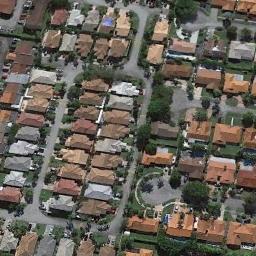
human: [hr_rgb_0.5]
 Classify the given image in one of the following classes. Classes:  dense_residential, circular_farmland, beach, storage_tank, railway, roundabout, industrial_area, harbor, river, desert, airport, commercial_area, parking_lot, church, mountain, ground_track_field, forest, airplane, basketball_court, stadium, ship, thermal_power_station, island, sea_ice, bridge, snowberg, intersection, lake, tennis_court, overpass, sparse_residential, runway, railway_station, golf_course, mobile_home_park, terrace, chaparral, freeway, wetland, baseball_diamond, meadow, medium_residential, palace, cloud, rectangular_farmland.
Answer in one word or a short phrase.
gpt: dense_residential